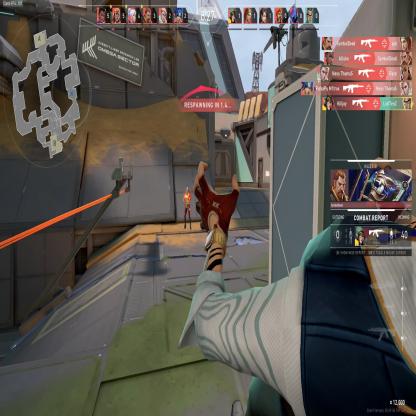
Label: enemy